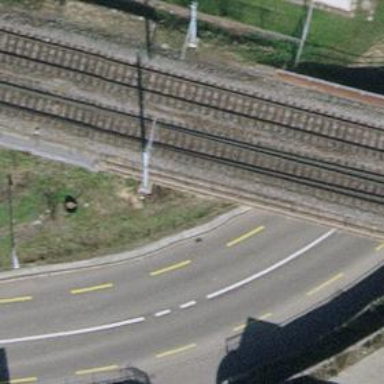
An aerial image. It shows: Bridge over railway with electrified contact lines.